Question: I'm having an instance form which contains a template and an appearance.
To create a new form, I have a view with 2 dropdown which contains the templates and appearances. Now I want to restrict the templates and appearances to those owned by the curren logged in user.
I'm using the tostring method to format the dropdown.

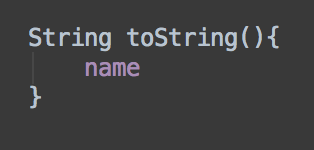
Answer: In your controller, you would want to query for the authenticated user's data. Assuming your Template.groovy looks something like this:
'''
class Template {
String name
static belongsTo = [owner: User]
}
'''
Then in your controller's action:
'''
def create() {
def authenticatedUser = .... // however you get the logged in user
def templates = Template.findAllByOwner(authenticatedUser)
[templates: templates]
}
'''
And then in your create.gsp:
'''
<g:select from="${templates} ... />
'''
Obviously, doing the same thing for Appearance.